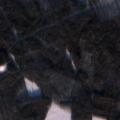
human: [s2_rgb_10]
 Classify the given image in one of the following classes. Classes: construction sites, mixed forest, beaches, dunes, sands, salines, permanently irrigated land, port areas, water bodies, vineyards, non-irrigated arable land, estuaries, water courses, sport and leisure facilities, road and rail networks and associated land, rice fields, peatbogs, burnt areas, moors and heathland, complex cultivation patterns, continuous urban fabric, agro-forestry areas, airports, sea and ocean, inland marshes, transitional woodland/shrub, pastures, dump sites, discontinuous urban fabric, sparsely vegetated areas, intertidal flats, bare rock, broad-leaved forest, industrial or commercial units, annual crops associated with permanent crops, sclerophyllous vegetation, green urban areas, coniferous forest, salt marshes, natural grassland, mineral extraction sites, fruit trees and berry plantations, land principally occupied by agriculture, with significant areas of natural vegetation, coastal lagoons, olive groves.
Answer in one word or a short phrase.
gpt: non-irrigated arable land, coniferous forest